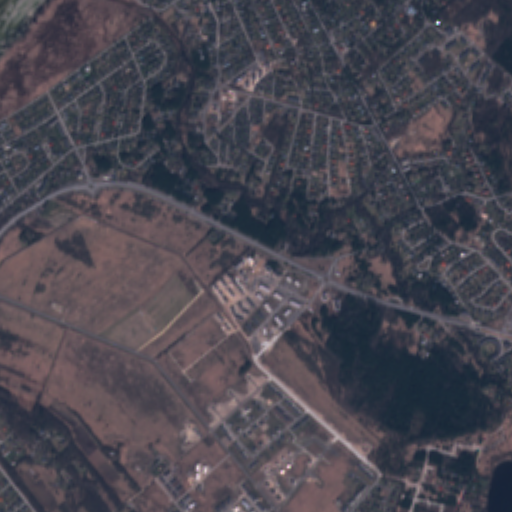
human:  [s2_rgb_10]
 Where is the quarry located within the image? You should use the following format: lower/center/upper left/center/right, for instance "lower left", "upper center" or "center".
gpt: There is no quarry in the image.